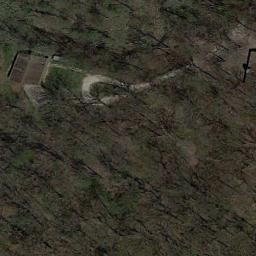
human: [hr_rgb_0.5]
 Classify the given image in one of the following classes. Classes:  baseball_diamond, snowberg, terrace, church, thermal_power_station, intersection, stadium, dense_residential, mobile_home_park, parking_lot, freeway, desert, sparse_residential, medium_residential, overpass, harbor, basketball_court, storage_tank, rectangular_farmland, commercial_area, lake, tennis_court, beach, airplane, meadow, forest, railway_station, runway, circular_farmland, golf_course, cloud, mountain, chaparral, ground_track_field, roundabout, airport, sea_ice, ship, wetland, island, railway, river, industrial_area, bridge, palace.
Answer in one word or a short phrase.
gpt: sparse_residential